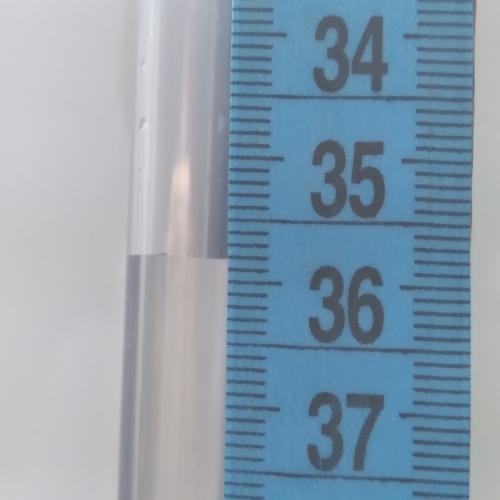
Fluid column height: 35.8 cm